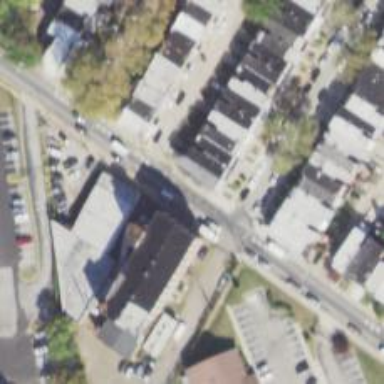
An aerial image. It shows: Alley classified as service road.